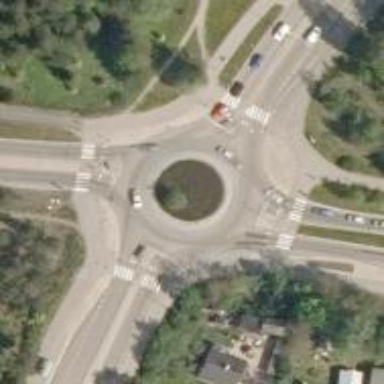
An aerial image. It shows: Secondary road with asphalt surface leading to roundabout.